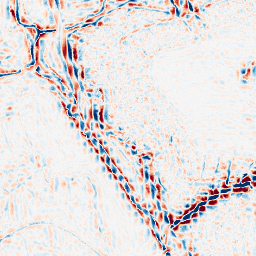
Category: wavelet
Decomposition family: wavelet_dwt
Decomposition parameters: wavelet: sym4
level: 3
Upsampling method: sinc_hamming
Upsampling parameters: scale: 4
kernel_size: 16
Upsampling scale: 4